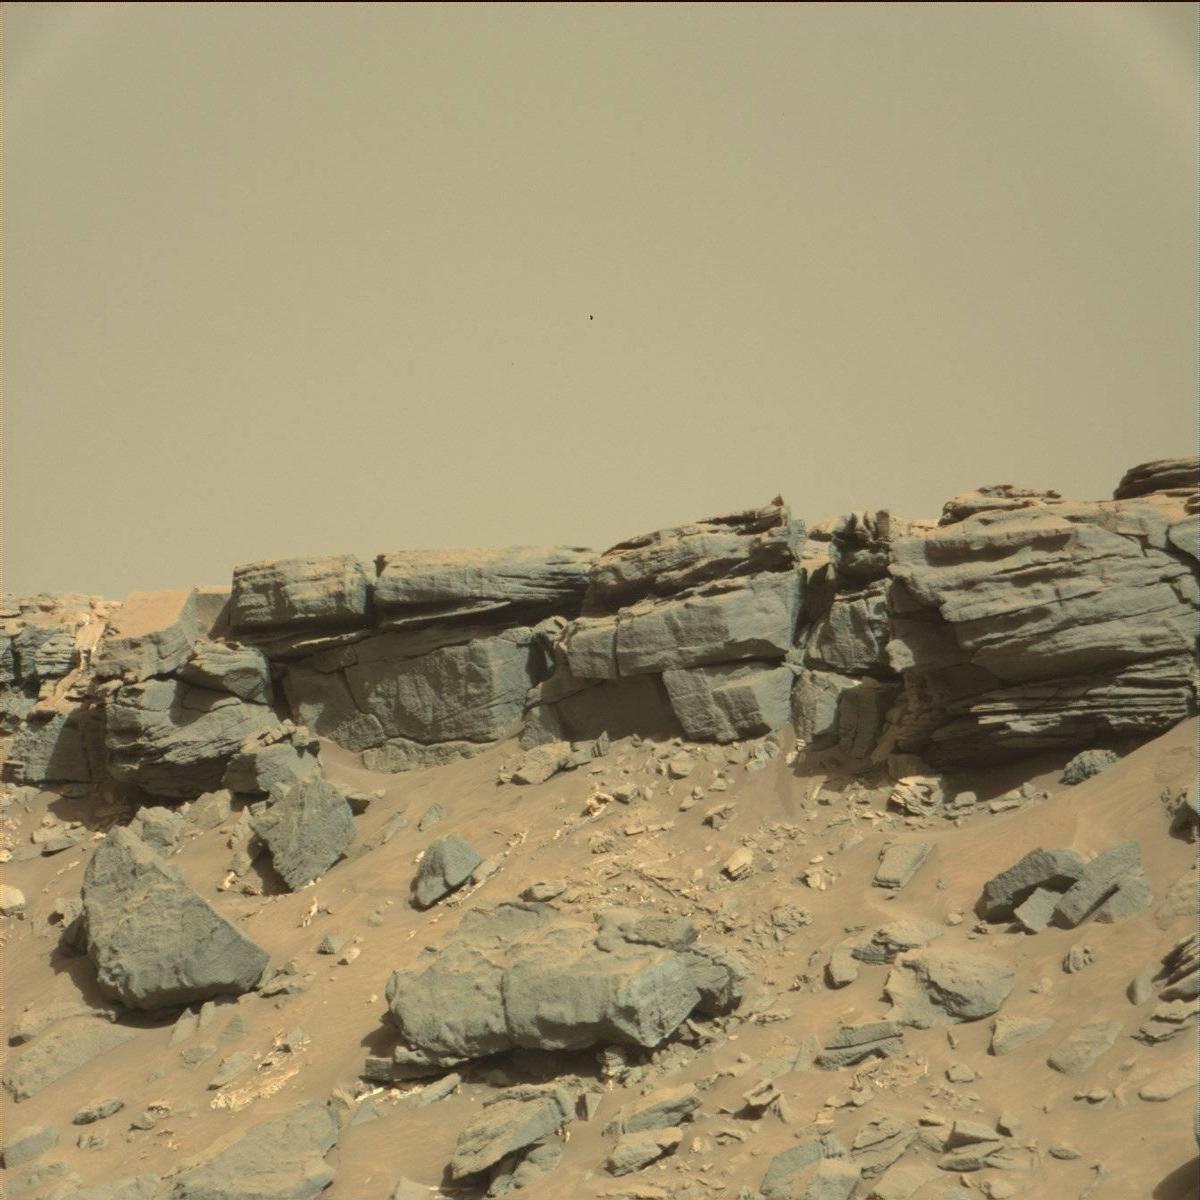
Terrain classes present: Bedrock, Rock, Sand / Soil, Sky